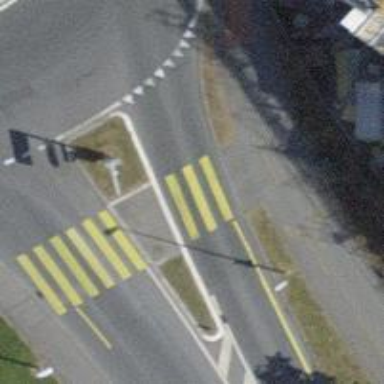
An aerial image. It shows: Uncontrolled zebra crossing with central island. The crossing is marked with zebra stripes.